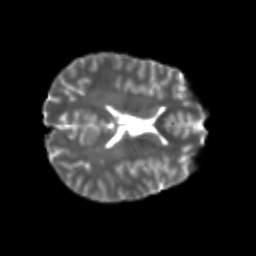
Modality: T2w
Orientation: axial
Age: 25
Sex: male
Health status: healthy
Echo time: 0.074 s